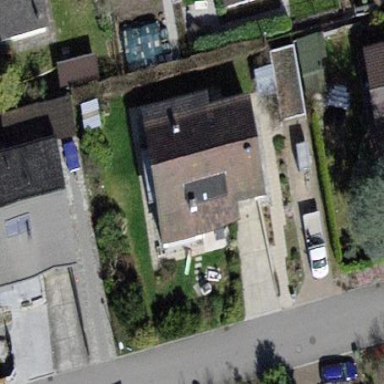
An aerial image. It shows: Residential building with tile roof.